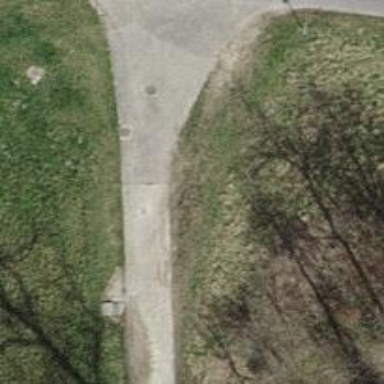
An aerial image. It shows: Well-maintained track road of grade 1.